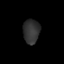
Tissue: lung
Cell type: Others
Senescence score: 0.218
Nuclear area (px): 399
Mean DAPI intensity: 48.812